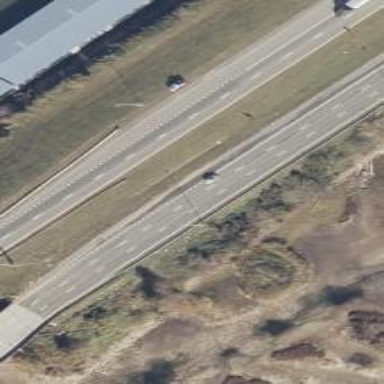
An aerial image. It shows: Dual carriageway expressway with asphalt surface. It is classified as trunk highway.